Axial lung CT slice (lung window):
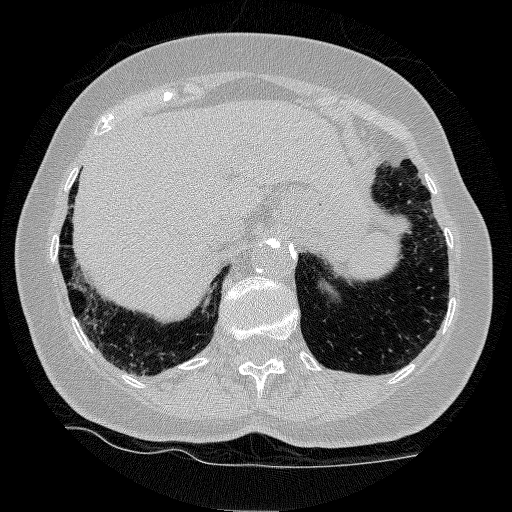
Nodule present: no